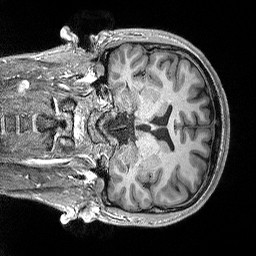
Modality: T1w
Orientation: coronal
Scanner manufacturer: siemens
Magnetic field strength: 3 T
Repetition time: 2.3 s
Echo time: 0.00298 s